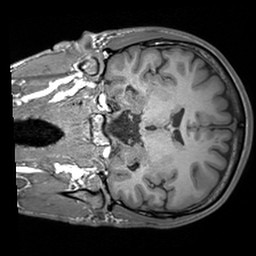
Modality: T1w
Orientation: coronal
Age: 24
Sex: male
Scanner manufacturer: siemens
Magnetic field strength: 3 T
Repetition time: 1.6 s
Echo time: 0.00236 s